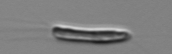
Label: Chrysochromulina